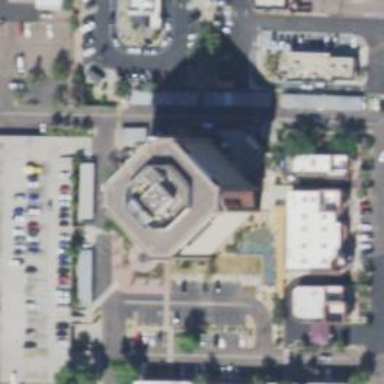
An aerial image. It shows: Office building.